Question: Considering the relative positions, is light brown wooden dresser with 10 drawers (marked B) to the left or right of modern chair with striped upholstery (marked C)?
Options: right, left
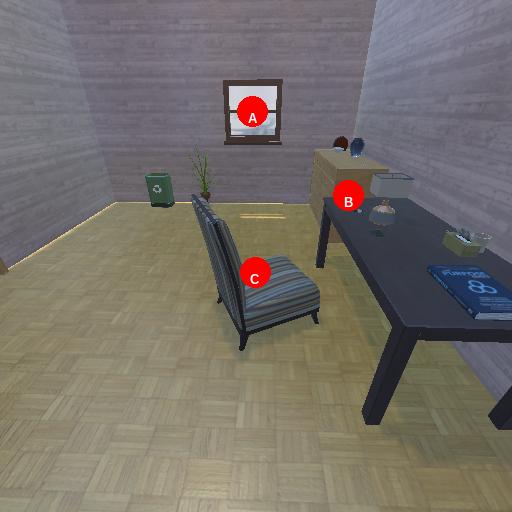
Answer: right